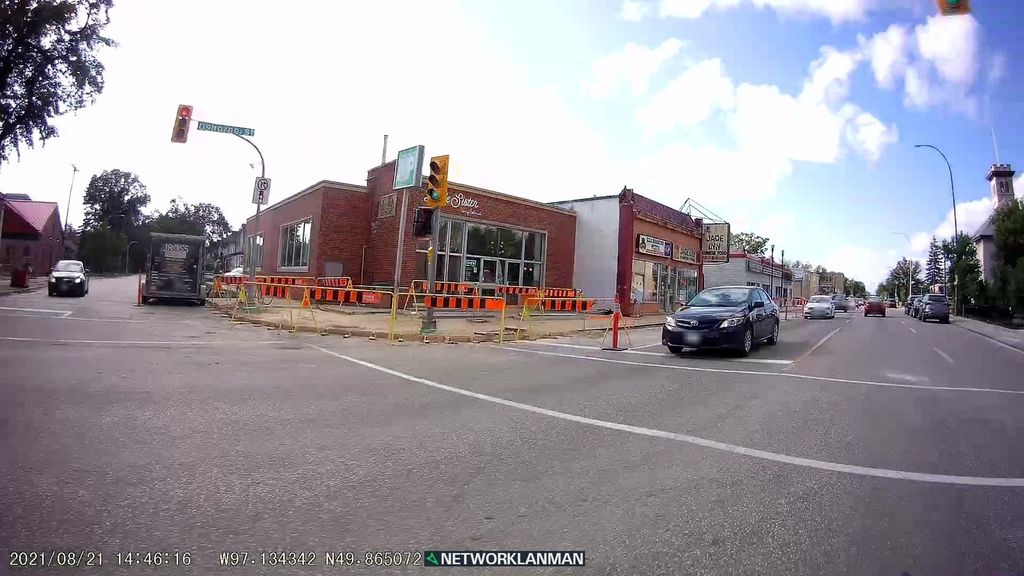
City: winnipeg